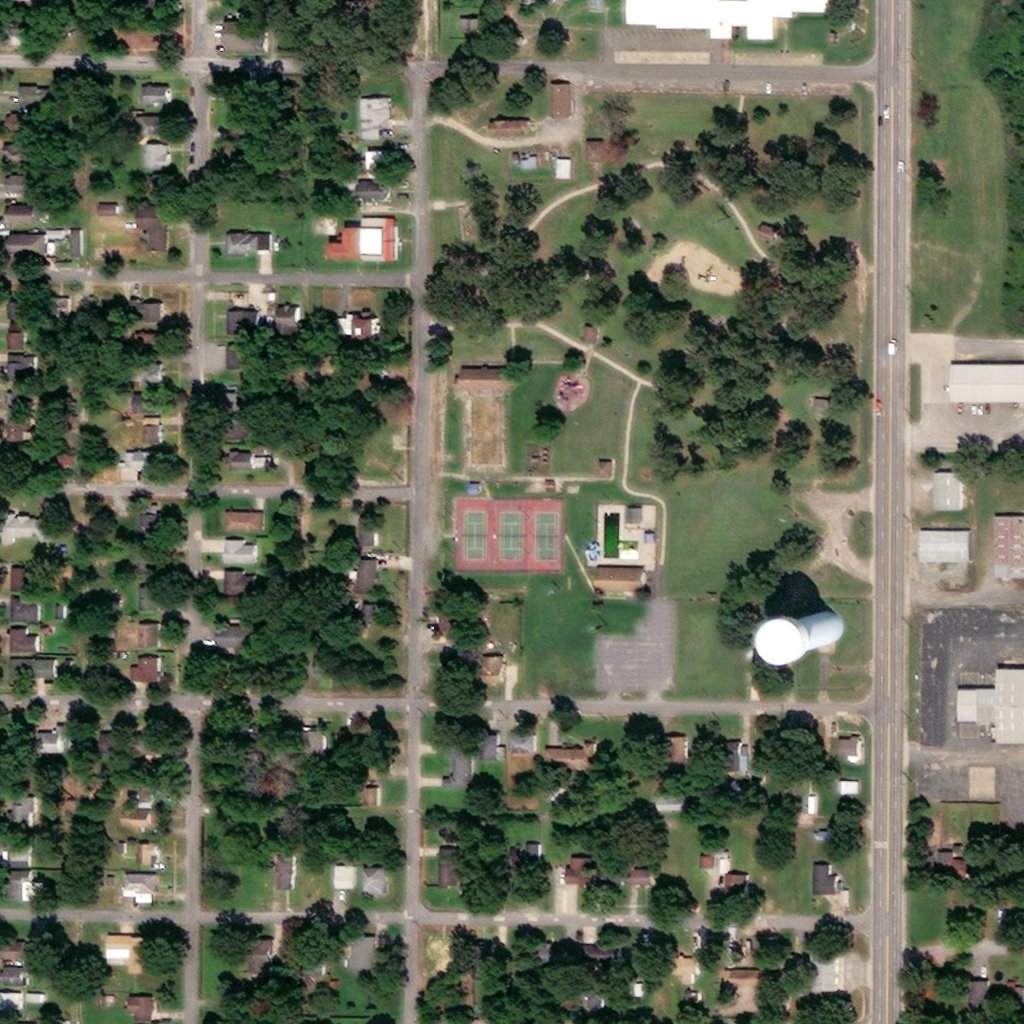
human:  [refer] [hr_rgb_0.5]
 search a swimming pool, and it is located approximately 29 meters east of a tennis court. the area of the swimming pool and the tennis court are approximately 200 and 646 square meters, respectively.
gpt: <box>[[58, 50, 60, 54, 0]]</box>

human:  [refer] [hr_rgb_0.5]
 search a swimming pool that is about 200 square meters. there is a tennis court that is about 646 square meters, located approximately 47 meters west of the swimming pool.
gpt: <box>[[58, 50, 60, 54, 0]]</box>